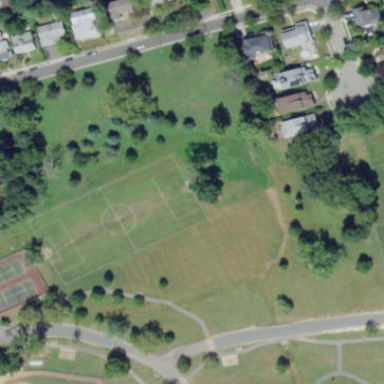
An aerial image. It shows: Soccer pitch for outdoor sports and leisure activities.